Question: Given some known input values and observed outputs, determine how many possible combinations exist for the unknown inputs that would produce the same outputs.
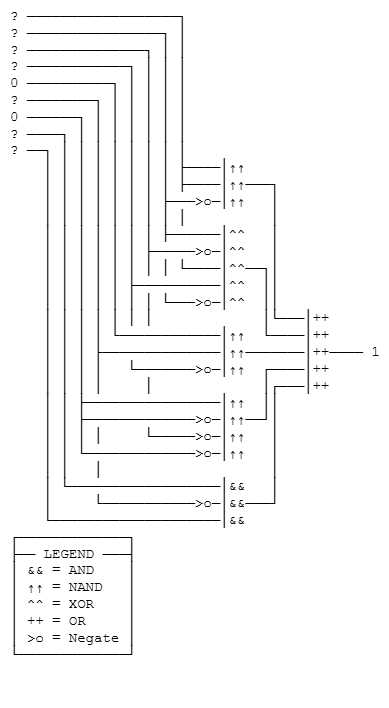
Answer: 128